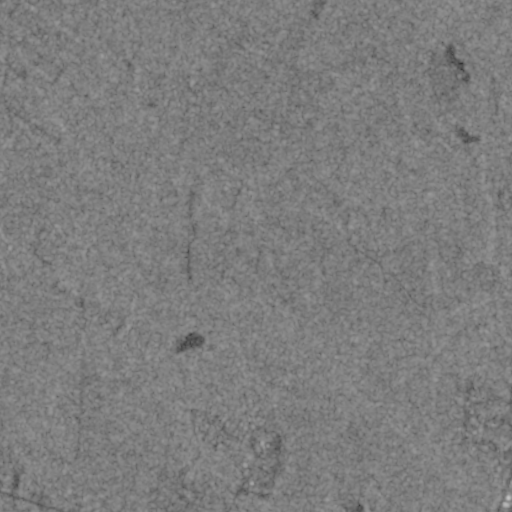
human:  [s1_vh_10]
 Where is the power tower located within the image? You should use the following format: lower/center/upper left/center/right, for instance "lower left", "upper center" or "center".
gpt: The power tower is located in the lower left of the image.
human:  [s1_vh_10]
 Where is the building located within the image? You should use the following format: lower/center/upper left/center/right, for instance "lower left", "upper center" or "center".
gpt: The building is located in the lower right of the image.
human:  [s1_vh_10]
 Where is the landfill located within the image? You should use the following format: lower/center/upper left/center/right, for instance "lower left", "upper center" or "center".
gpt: There is no landfill in the image.

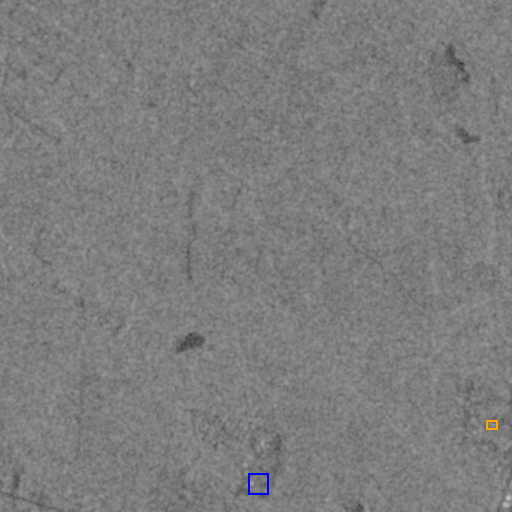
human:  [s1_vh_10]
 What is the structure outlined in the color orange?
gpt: The structure outlined in orange is a building.
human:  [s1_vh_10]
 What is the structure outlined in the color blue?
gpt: The structure outlined in blue is a building.
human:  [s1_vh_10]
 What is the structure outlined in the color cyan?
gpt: There is no cyan outline.